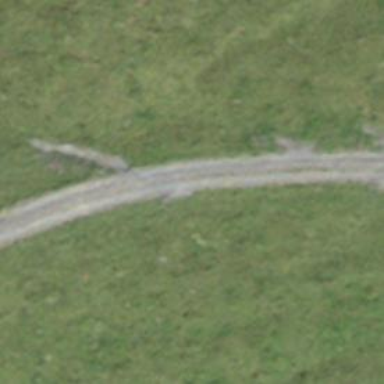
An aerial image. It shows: Track with grade 2 tracktype.